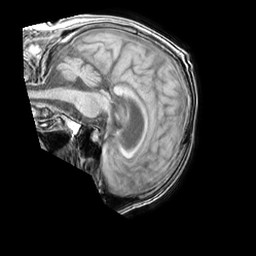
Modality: T1w
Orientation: sagittal
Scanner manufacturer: philips
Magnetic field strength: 1.5 T
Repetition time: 0.1862 s
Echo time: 0.001883 s